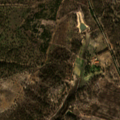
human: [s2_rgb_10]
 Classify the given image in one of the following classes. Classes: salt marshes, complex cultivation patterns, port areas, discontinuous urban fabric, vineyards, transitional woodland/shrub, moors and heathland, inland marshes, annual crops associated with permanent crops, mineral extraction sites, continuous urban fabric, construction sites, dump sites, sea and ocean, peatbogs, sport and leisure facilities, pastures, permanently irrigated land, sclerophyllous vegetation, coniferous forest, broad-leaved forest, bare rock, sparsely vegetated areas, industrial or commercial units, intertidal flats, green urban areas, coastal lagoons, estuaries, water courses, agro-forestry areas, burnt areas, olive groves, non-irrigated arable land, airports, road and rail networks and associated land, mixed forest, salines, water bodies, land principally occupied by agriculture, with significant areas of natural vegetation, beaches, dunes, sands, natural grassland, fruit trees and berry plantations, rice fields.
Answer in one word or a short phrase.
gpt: complex cultivation patterns, agro-forestry areas, broad-leaved forest, transitional woodland/shrub